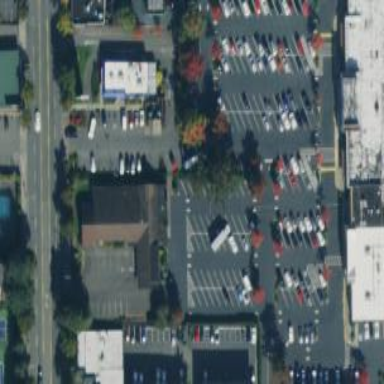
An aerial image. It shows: Retail area.